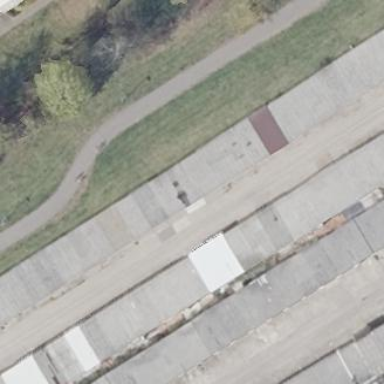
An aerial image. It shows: Group of garages.